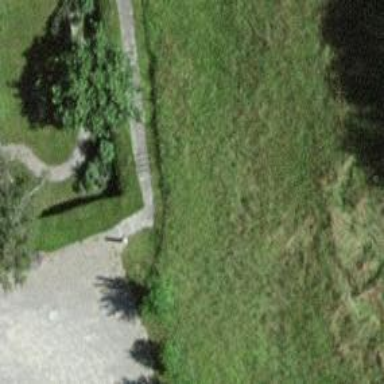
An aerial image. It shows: Paved steps.